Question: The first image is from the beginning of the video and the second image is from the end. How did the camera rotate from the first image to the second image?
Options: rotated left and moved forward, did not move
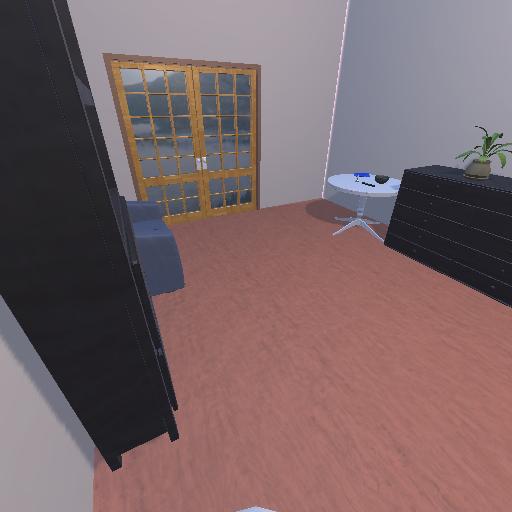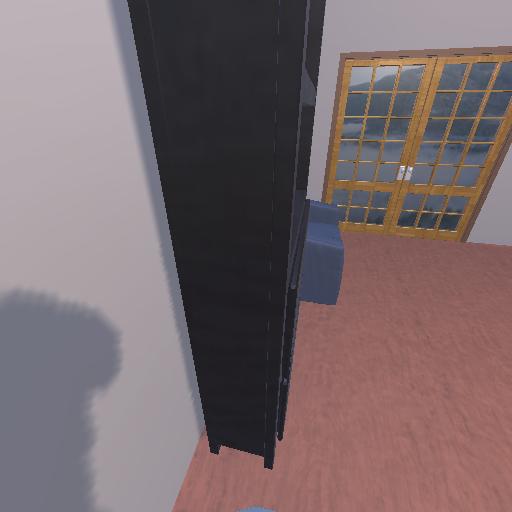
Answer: rotated left and moved forward